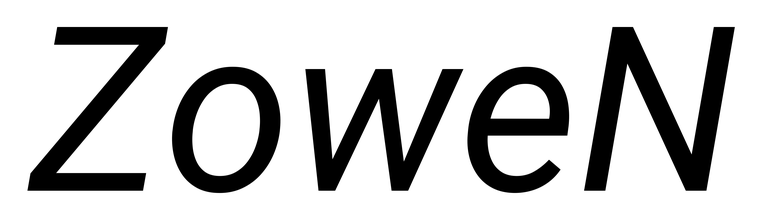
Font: Roboto-Italic_Italic